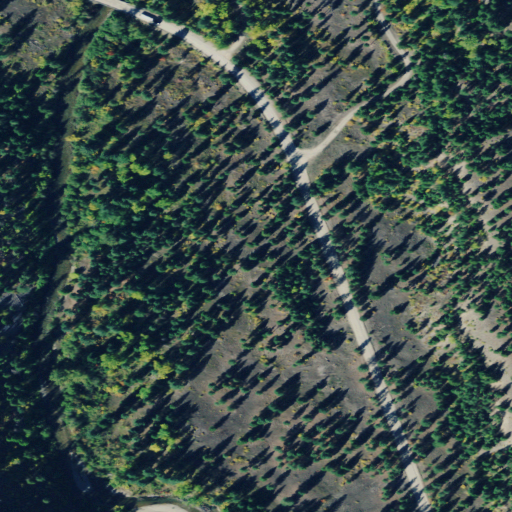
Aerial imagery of plain(s) in Montana named Cyr Flats containing evergreen forest, shrub, woody wetlands, and herbaceous wetlands